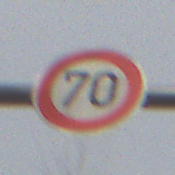
Verkehrszeichen: Geschwindigkeit70
Umgebung: Outdoor, Nature
Tageszeit: MorningAfternoon
Wetter: PartlyCloudy
Licht: Natural
Jahreszeit: Winter
Kontrast: MediumContrast